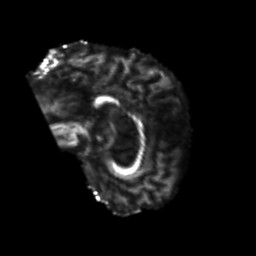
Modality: FA
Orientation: sagittal
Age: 31
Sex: female
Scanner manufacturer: siemens
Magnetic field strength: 3 T
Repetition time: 4.999 s
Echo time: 0.07946 s